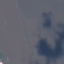
Land use / land cover class: SeaLake